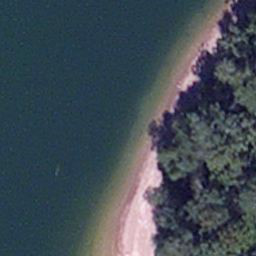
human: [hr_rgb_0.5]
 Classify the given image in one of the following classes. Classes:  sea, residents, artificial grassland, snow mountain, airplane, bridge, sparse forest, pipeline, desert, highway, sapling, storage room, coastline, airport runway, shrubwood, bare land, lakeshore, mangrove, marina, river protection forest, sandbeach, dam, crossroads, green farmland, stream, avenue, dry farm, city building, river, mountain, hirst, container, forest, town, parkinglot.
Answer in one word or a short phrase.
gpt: lakeshore